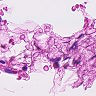
Metastatic tissue present: no